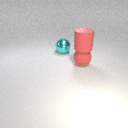
large red rubber sphere to the right of large cyan metal sphere